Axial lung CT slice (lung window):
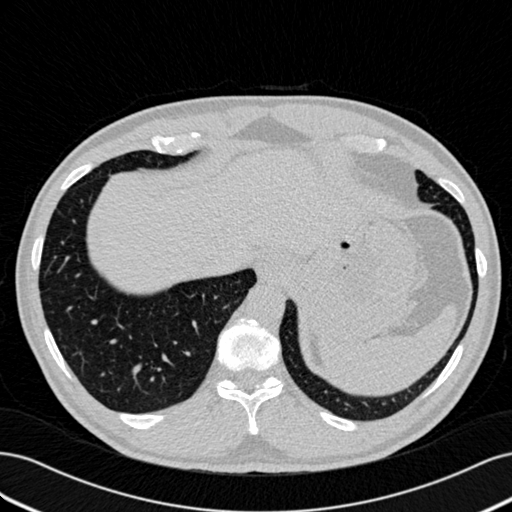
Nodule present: no